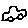
Label: car